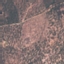
Land use / land cover: PermanentCrop